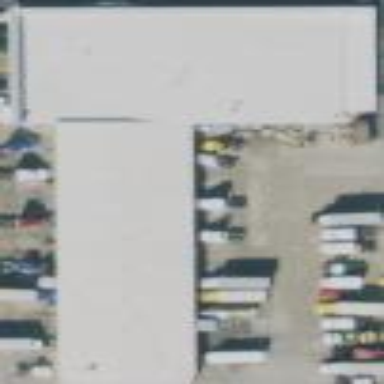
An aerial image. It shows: Car repair building.